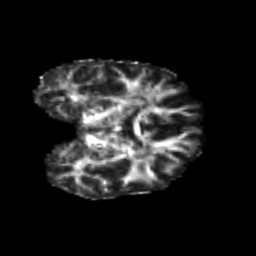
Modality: FA
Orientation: coronal
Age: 25
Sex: female
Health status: healthy
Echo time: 0.074 s